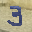
Label: 3